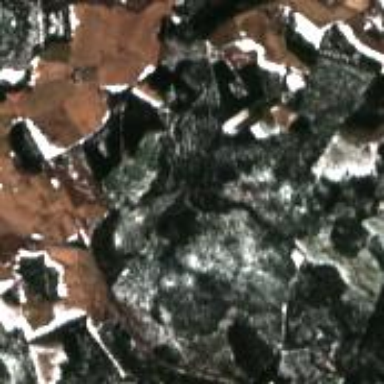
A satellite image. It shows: Mixed woodland with various types of leaves.